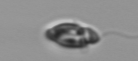
Label: Katodinium_or_Torodinium